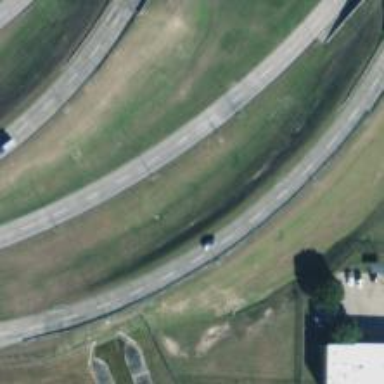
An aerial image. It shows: Trunk link highway.